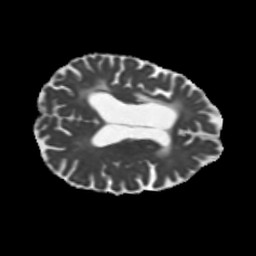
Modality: MD
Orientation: axial
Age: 63
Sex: female
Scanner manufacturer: siemens
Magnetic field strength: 3 T
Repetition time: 5.25 s
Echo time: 0.08 s